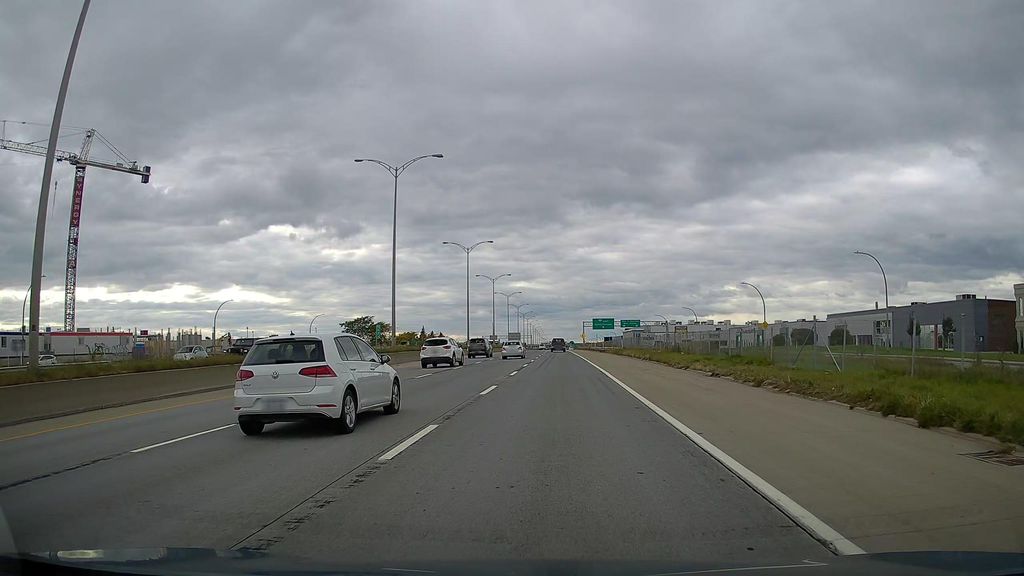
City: montreal